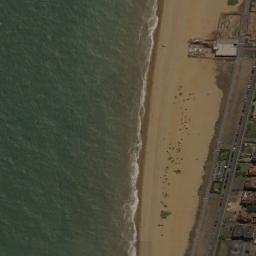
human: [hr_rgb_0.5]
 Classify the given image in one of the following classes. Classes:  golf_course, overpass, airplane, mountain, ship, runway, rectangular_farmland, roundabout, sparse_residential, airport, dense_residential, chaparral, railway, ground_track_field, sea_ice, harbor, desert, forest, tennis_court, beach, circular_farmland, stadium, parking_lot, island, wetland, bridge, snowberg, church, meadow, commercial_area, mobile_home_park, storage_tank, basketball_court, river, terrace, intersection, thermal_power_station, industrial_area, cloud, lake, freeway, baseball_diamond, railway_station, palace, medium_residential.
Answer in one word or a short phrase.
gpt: beach